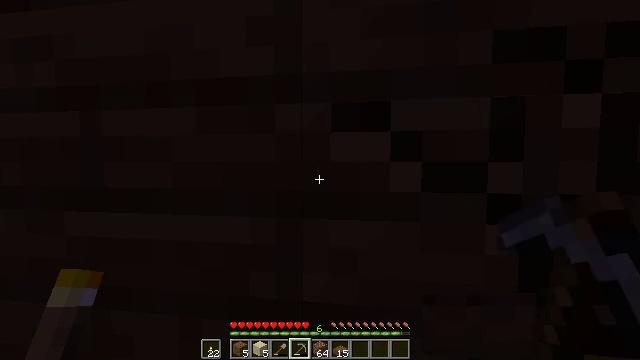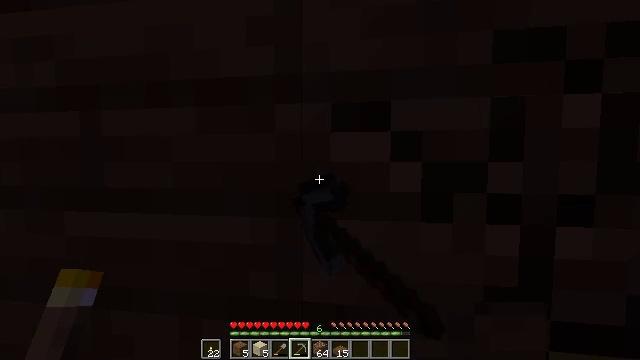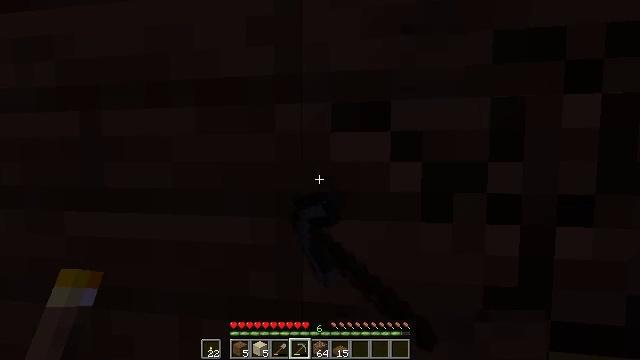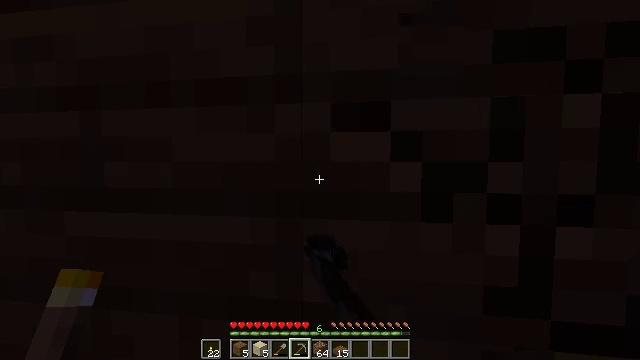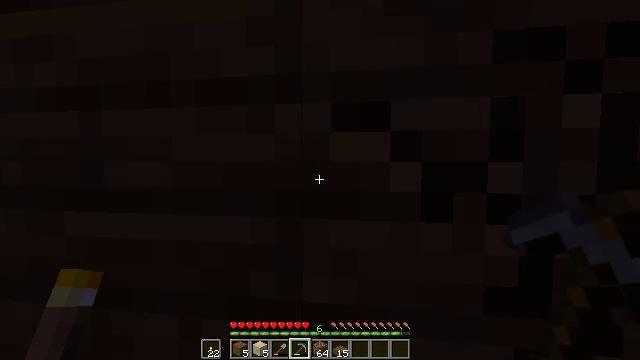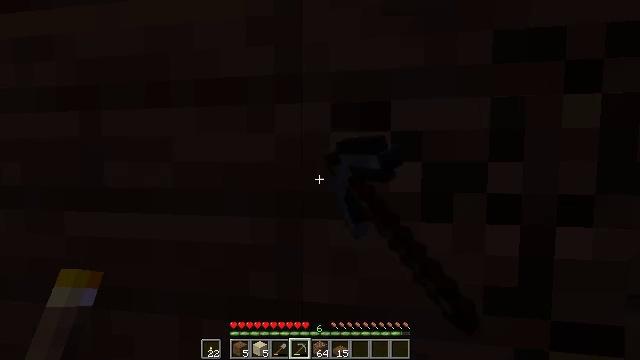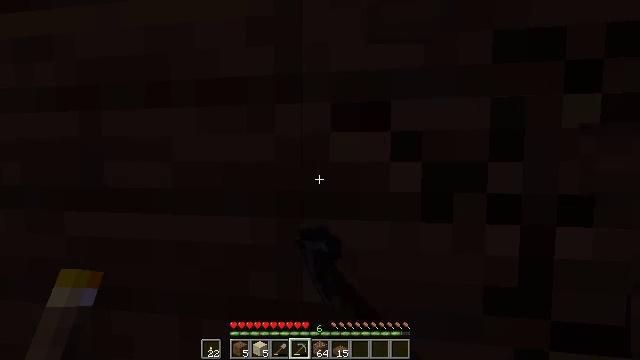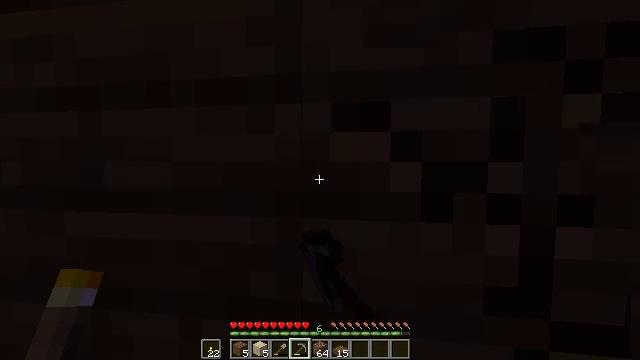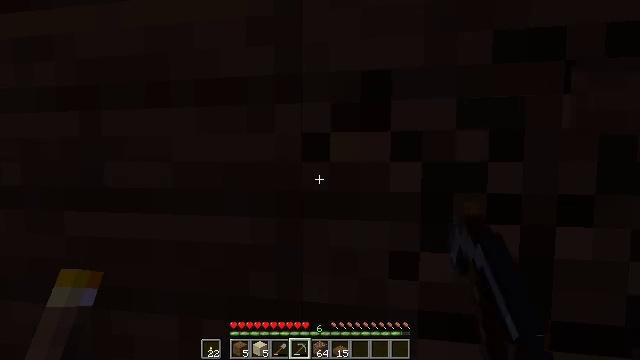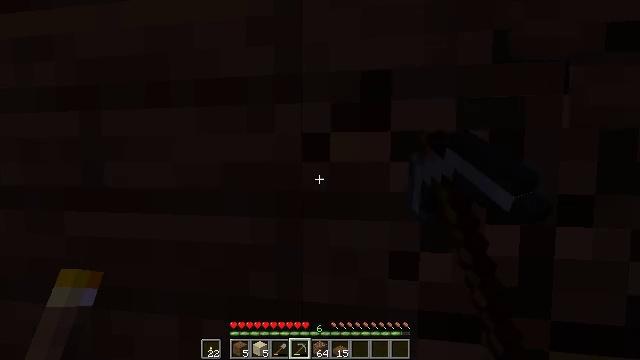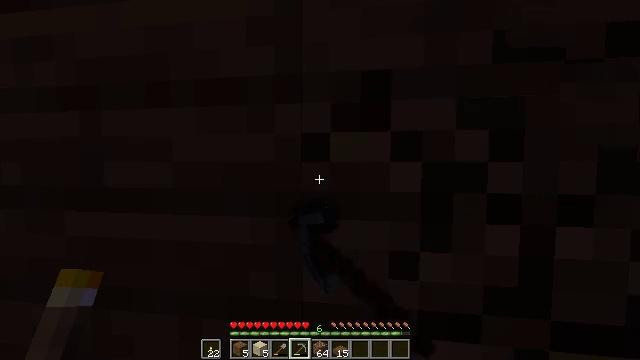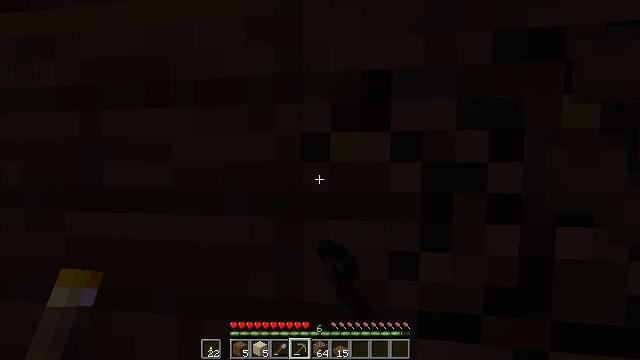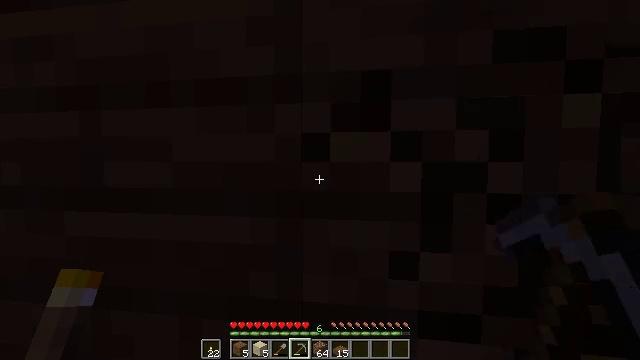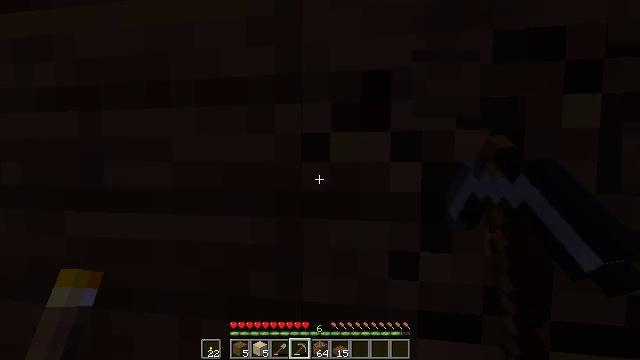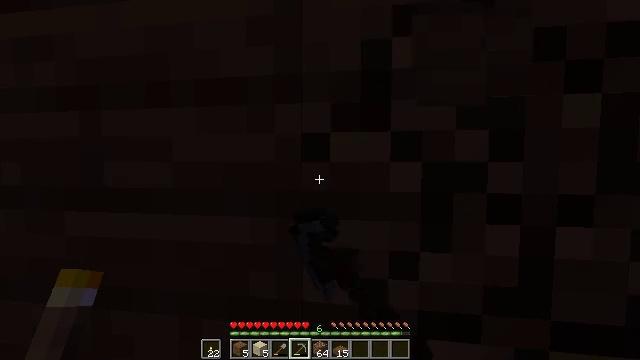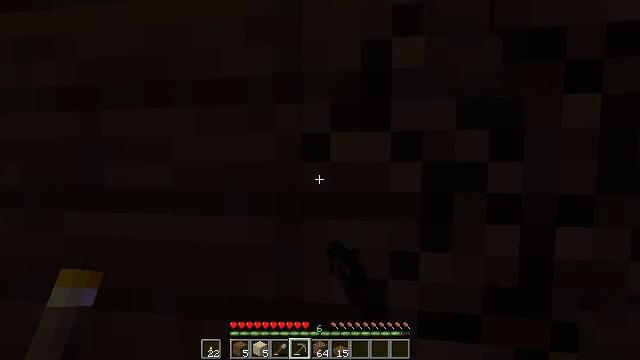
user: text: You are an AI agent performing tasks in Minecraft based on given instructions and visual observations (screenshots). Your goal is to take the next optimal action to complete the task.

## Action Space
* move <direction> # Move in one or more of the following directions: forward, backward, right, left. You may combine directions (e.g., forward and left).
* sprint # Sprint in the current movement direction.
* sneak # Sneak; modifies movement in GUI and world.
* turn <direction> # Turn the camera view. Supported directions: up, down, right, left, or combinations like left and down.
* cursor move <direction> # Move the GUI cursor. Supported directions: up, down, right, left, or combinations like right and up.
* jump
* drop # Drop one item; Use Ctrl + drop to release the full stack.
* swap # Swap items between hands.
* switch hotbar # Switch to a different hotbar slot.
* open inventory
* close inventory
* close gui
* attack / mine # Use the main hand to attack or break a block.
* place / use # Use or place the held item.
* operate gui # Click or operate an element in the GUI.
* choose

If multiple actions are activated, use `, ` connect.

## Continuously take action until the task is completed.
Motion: motion action
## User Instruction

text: Attack the spruce planks to recycle them.
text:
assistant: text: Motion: attack / mine
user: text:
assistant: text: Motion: attack / mine
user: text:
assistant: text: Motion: attack / mine
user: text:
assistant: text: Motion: attack / mine
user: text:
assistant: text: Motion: attack / mine
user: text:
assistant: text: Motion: attack / mine
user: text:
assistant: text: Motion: attack / mine
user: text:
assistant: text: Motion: attack / mine
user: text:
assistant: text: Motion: attack / mine
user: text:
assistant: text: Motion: attack / mine
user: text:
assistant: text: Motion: attack / mine
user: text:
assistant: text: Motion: attack / mine
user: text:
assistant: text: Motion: attack / mine
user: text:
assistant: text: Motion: attack / mine
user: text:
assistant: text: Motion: attack / mine
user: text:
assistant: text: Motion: attack / mine
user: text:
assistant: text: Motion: attack / mine
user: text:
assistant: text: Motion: attack / mine
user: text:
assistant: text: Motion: attack / mine
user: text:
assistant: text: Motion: attack / mine
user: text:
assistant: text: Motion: attack / mine
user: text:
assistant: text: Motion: attack / mine
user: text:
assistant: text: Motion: attack / mine
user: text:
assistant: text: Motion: attack / mine
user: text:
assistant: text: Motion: attack / mine
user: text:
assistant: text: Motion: attack / mine
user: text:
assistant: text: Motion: attack / mine
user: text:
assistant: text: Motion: attack / mine
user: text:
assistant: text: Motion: turn left, attack / mine
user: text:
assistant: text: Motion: turn left, attack / mine